Question: I'm trying to create hierarchy of classes in vb.net. I was able to achieve it in csharp by using
the following tags in .csproj
'''
<Compile Include="ClassA.cs">
<DependentUpon>ClassB.cs</DependentUpon>
</Compile>
'''
Below snippet in the solution explorer would be as follows

I need to achieve the same in vb.net.
I'm new to vb.net. Can anybody tell me the alternative of '<DependUpon>' attribute used in .csproj equivalent in .vbproj. For some reason, this attribute seems to be ignored in the .vbproj even though it is displayed in the visualstudio2010 intellisence.
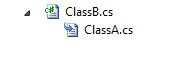
Answer: For Reference, My post is been answered in the below link
[Answer] (http://social.msdn.microsoft.com/Forums/en-US/msbuild/thread/5a79d68e-f85d-4bbe-a818-1e107efaafc4)